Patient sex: M
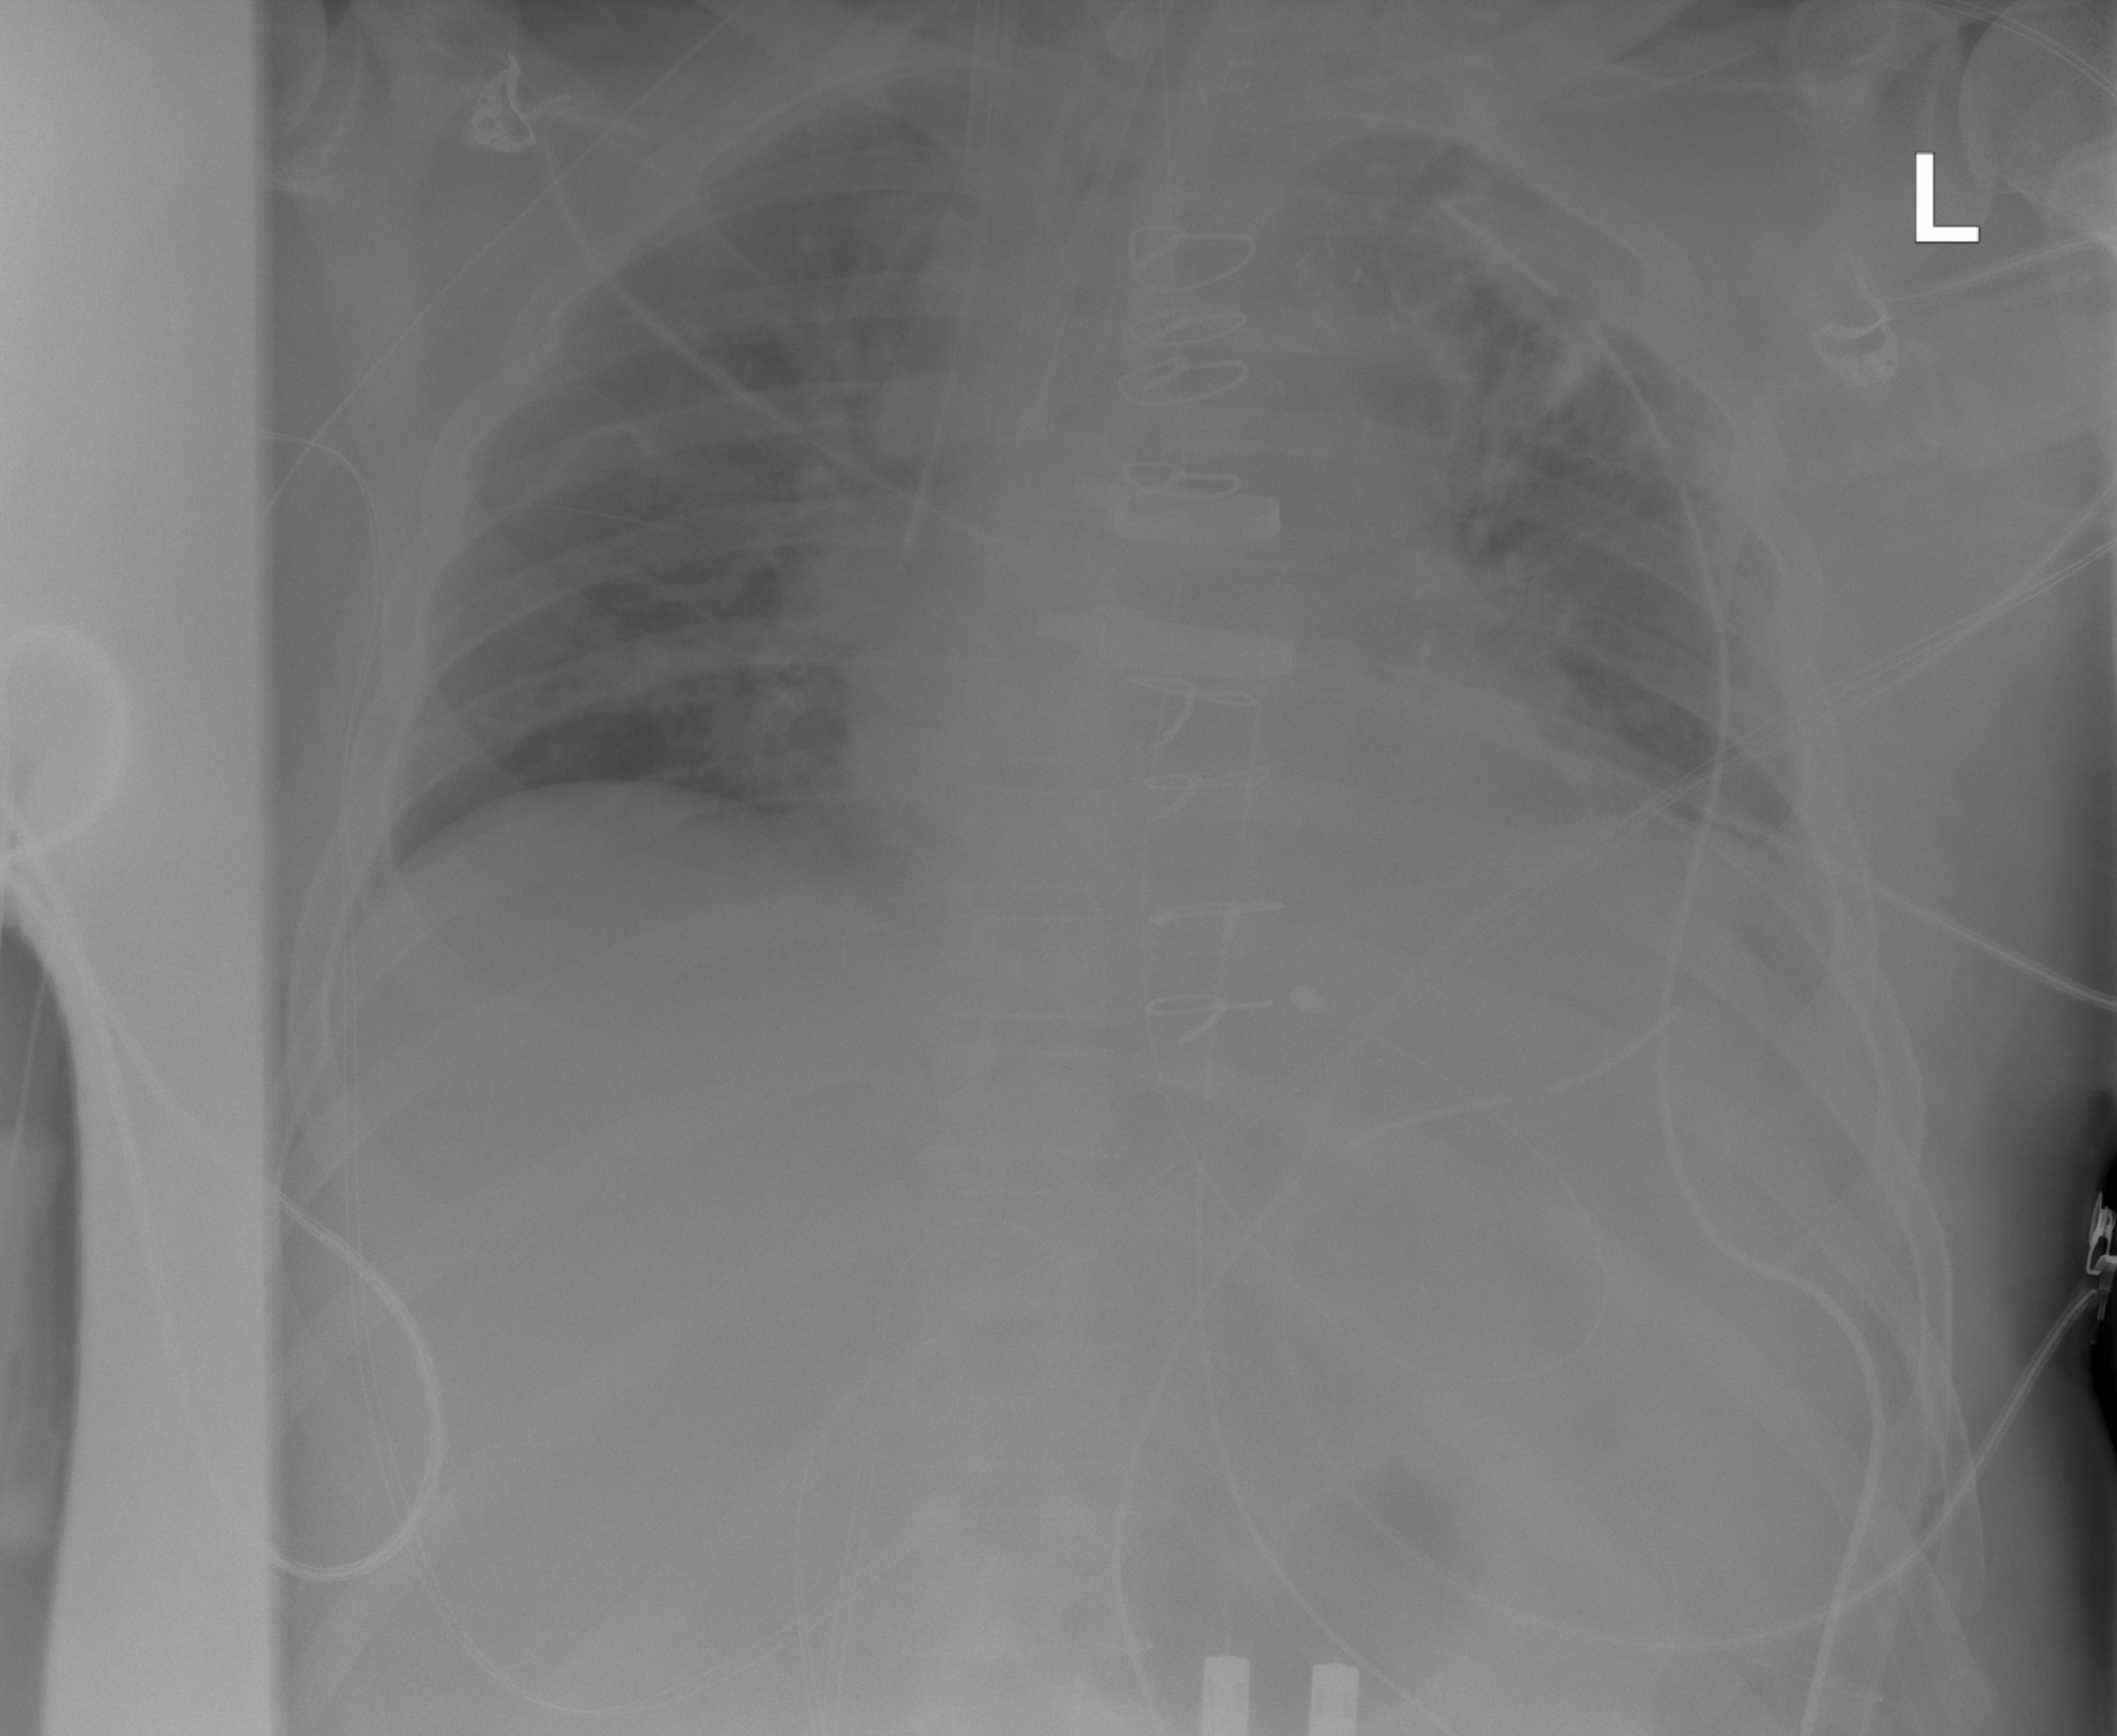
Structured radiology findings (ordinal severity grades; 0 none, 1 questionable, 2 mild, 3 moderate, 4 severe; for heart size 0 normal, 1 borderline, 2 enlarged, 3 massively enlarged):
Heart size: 2
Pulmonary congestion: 3
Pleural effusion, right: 0
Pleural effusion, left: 2
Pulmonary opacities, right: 0
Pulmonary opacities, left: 3
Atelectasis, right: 2
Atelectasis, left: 2